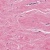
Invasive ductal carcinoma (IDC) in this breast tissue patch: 0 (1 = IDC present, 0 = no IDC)